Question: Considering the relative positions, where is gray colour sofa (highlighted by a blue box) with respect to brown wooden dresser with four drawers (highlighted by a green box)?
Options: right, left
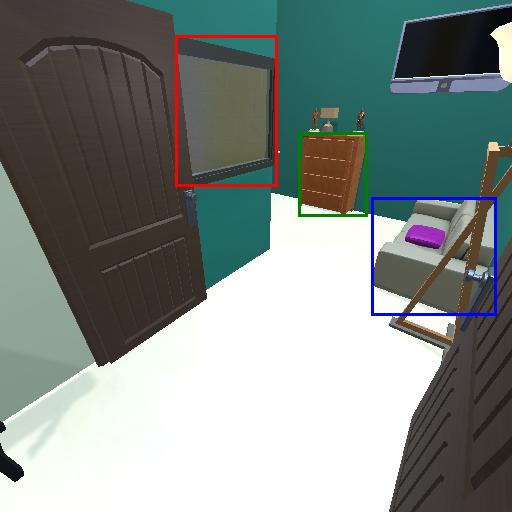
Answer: right